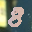
Label: 8